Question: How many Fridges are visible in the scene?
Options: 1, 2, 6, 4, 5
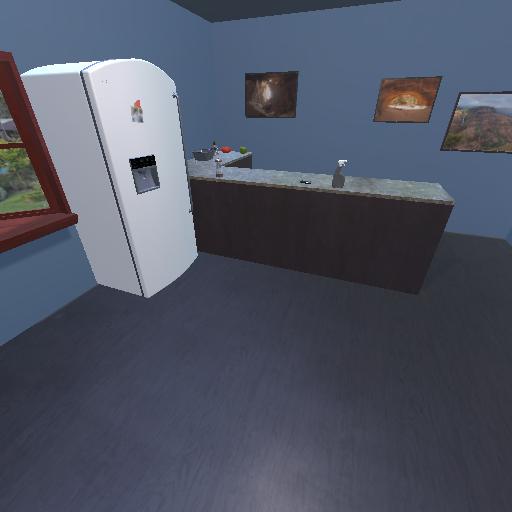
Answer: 1